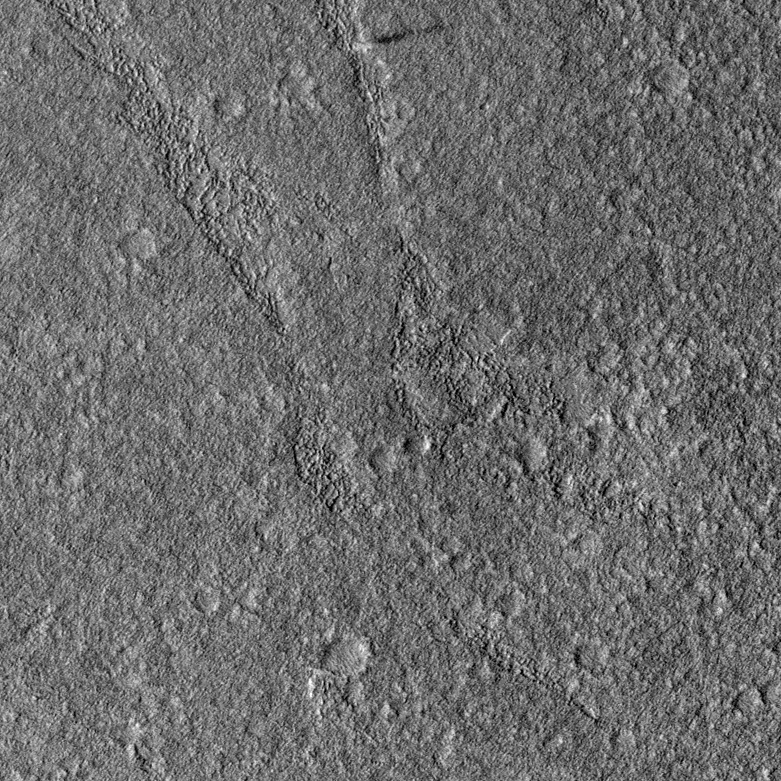
Label: dustdevil